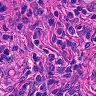
Metastatic tissue present: no